Interaction volume radius: 5 \u00c5
Interaction volume height: 15 \u00c5
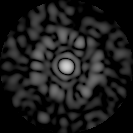
Disorder parameter: 0.8414